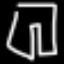
Label: pants